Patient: sex F, age 26
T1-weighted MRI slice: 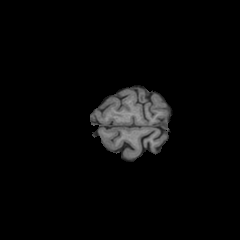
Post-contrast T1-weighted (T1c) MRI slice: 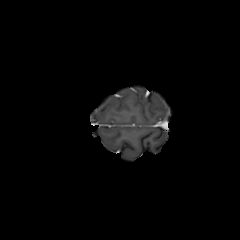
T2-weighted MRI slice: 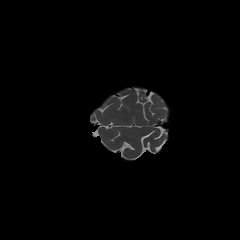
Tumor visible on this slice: yes
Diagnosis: Glioblastoma, IDH-wildtype
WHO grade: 4